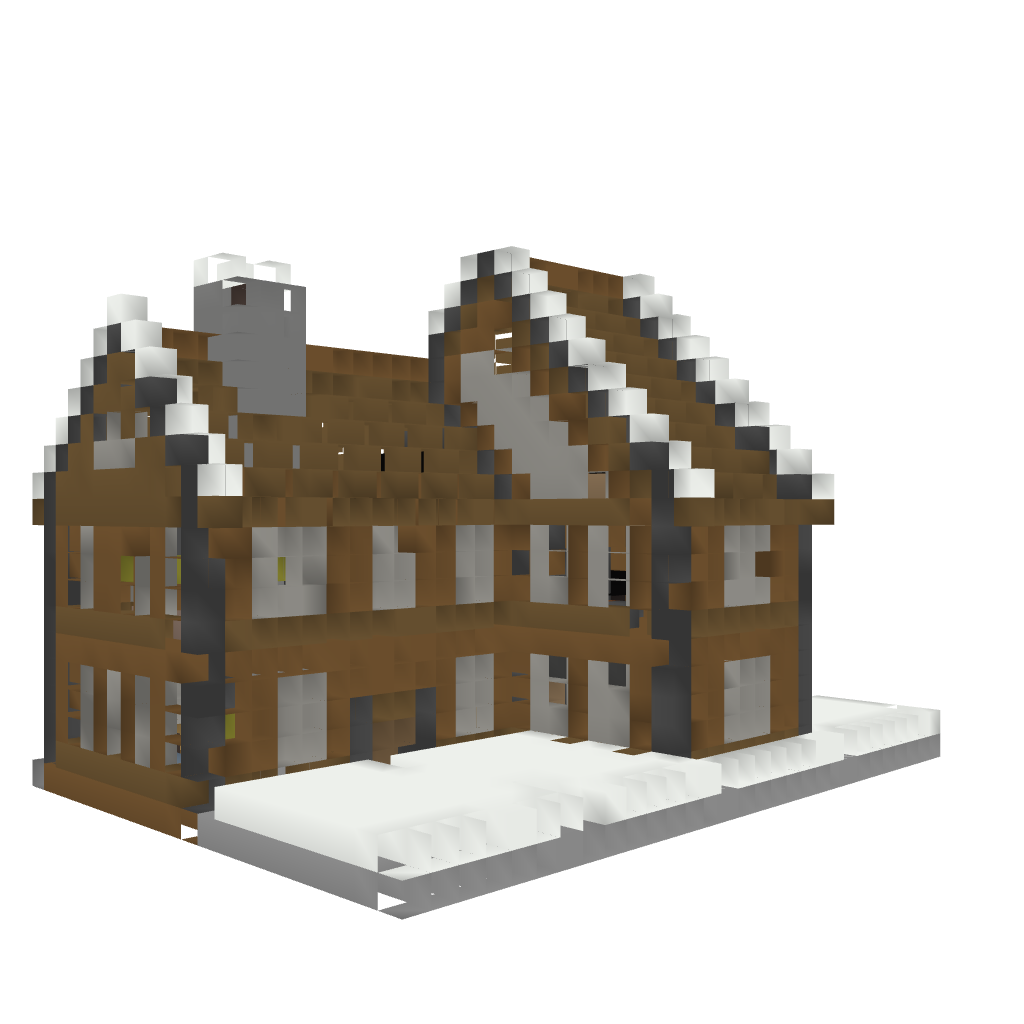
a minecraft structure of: Wood Cottage